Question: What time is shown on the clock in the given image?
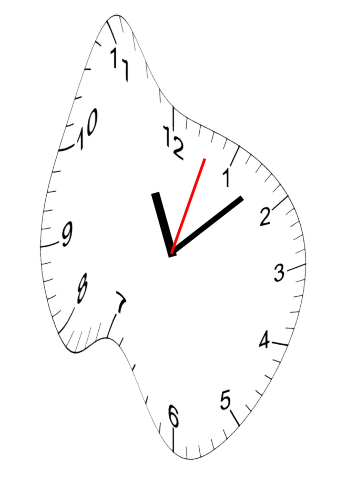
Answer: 11:08:03